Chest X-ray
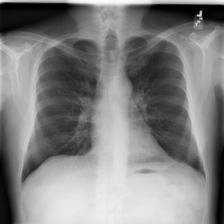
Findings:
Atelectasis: negative
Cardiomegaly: negative
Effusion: negative
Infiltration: negative
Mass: negative
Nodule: negative
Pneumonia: negative
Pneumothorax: negative
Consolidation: negative
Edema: negative
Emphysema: negative
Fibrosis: negative
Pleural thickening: negative
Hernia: negative